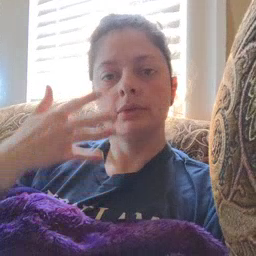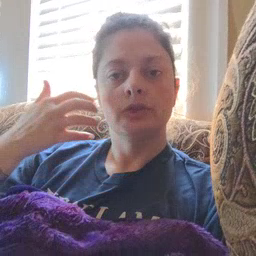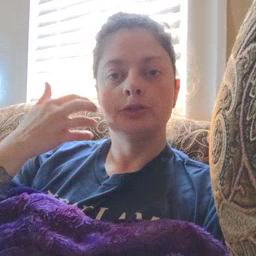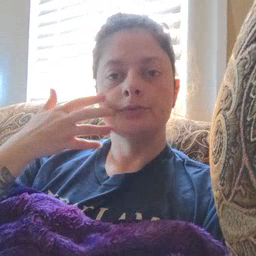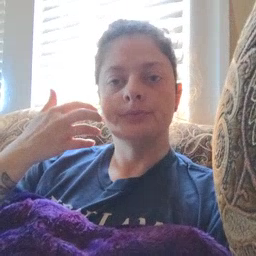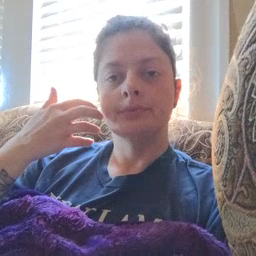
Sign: tiger